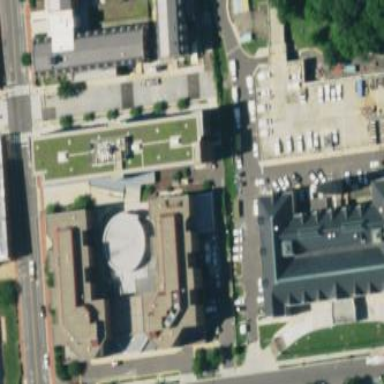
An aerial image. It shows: View of university building.